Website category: sports
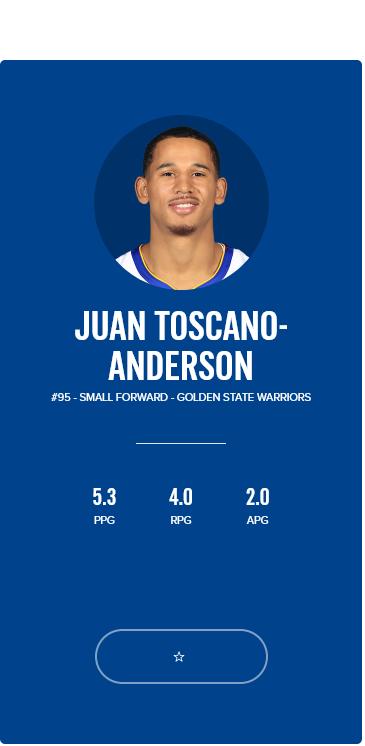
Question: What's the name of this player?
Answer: JUAN TOSCANO-ANDERSON

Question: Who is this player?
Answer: JUAN TOSCANO-ANDERSON

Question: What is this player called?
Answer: JUAN TOSCANO-ANDERSON

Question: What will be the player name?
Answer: JUAN TOSCANO-ANDERSON

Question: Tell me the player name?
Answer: JUAN TOSCANO-ANDERSON

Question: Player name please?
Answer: JUAN TOSCANO-ANDERSON

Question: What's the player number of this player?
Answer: #95

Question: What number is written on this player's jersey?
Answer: #95

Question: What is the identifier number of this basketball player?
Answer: #95

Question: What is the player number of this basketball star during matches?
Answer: #95

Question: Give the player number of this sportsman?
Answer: #95

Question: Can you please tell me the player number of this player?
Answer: #95

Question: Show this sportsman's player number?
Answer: #95

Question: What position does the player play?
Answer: SMALL FORWARD

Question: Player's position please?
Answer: SMALL FORWARD

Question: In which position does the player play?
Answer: SMALL FORWARD

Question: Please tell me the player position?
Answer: SMALL FORWARD

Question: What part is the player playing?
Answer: SMALL FORWARD

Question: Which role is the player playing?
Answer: SMALL FORWARD

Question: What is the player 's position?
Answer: SMALL FORWARD

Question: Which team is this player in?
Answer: GOLDEN STATE WARRIORS

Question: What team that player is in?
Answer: GOLDEN STATE WARRIORS

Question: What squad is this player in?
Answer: GOLDEN STATE WARRIORS

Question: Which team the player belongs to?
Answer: GOLDEN STATE WARRIORS

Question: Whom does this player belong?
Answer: GOLDEN STATE WARRIORS

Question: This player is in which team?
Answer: GOLDEN STATE WARRIORS

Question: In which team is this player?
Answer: GOLDEN STATE WARRIORS

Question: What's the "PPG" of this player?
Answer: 5.3

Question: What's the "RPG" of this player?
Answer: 4.0

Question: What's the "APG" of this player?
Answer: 2.0

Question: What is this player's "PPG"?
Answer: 5.3

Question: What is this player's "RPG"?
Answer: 4.0

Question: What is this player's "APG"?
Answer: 2.0

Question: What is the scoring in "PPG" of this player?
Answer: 5.3

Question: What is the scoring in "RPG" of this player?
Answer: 4.0

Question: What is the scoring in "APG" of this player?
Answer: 2.0

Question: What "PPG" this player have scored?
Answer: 5.3

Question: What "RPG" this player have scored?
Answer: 4.0

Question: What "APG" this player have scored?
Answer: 2.0

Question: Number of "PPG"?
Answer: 5.3

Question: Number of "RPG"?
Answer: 4.0

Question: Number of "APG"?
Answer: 2.0

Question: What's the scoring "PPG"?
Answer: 5.3

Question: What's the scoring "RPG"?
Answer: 4.0

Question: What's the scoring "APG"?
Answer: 2.0